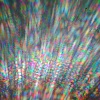
Label: sunburn